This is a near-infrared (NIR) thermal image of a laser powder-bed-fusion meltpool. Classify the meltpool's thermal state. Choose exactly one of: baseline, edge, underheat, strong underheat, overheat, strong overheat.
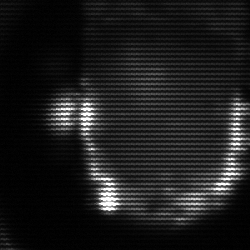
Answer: baseline